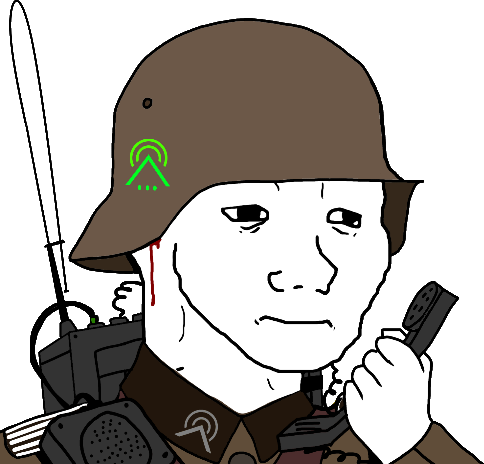
Label: 5_Tired_Wojak